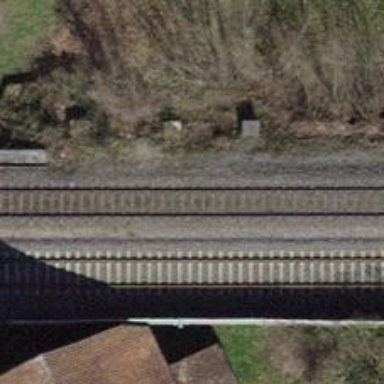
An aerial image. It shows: Single rail track for railway.